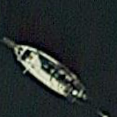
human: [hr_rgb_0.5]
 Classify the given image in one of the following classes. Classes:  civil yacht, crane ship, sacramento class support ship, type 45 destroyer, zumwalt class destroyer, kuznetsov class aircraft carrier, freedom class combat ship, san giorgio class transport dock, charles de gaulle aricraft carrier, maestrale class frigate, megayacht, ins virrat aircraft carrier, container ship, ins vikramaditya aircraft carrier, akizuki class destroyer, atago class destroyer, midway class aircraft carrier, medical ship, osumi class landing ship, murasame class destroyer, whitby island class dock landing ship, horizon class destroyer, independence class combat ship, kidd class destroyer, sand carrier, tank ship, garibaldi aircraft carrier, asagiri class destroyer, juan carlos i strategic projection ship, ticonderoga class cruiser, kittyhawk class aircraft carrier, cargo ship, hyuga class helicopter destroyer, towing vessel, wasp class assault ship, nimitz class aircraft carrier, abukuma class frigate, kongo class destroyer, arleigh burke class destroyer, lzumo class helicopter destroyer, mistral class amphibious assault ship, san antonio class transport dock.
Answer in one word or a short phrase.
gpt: Civil yacht